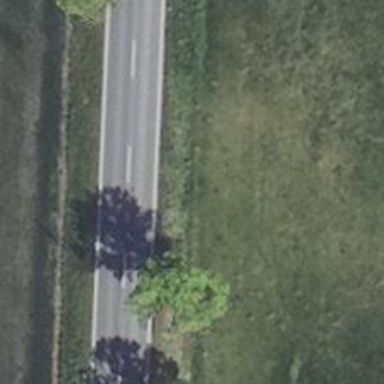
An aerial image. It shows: Deciduous broadleaved tree.